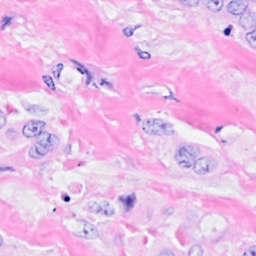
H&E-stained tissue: Breast